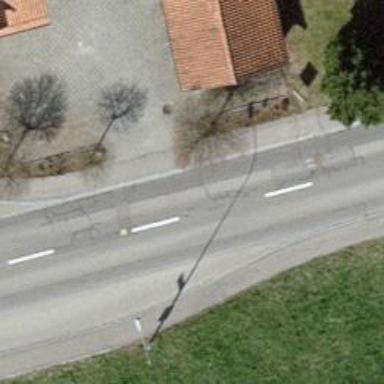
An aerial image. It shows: Public transport stop position.